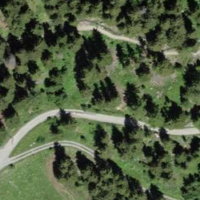
EUNIS habitat code: 43
Species observed at this site:
Rhododendron ferrugineum
Phylloscopus collybita
Turdus merula
Erithacus rubecula
Phoenicurus ochruros
Meles meles
Tichodroma muraria
Ptyonoprogne rupestris
Motacilla alba
Periparus ater